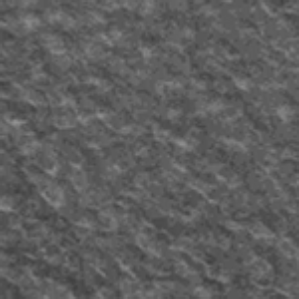
Label: frost